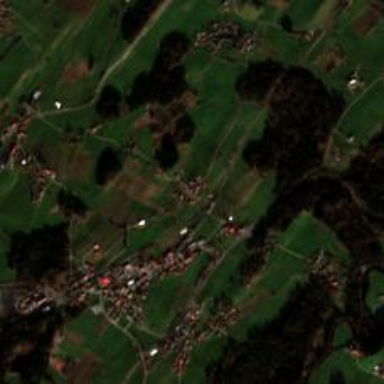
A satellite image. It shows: Small hamlet.